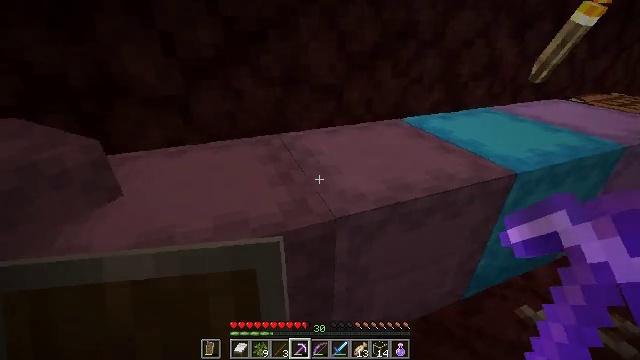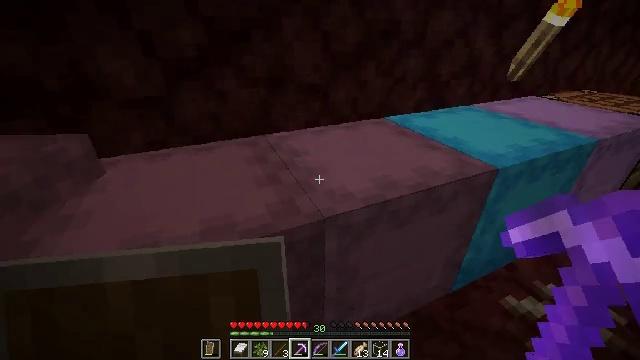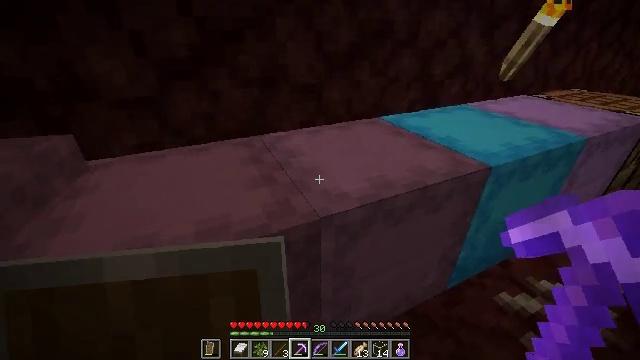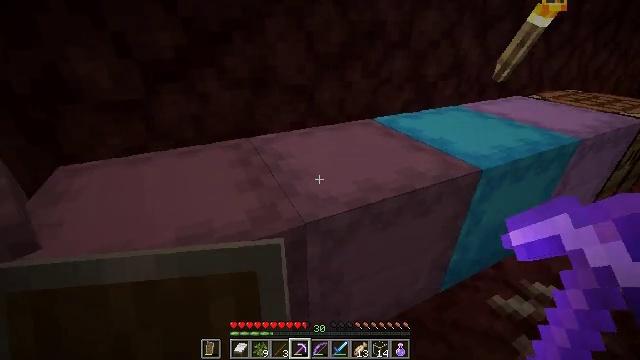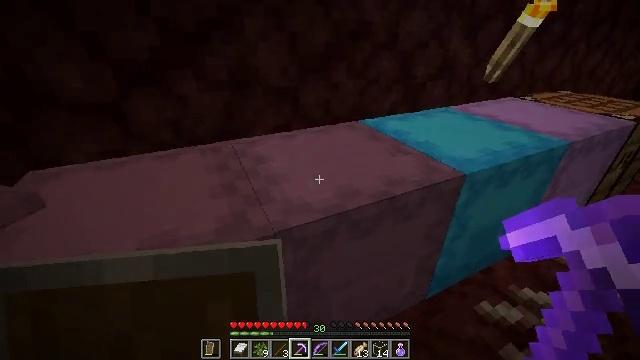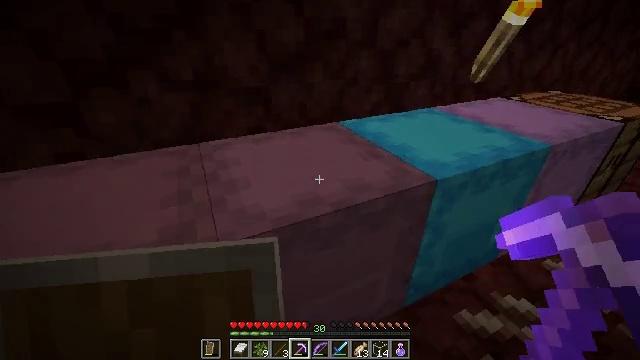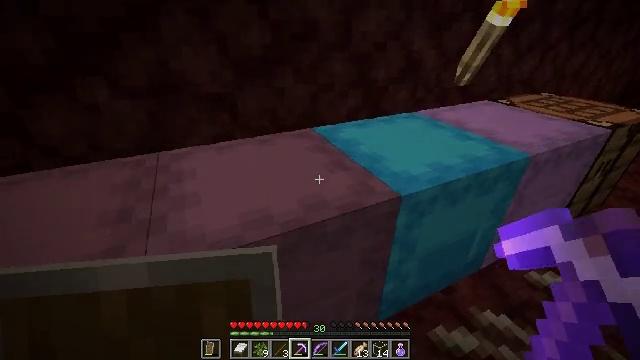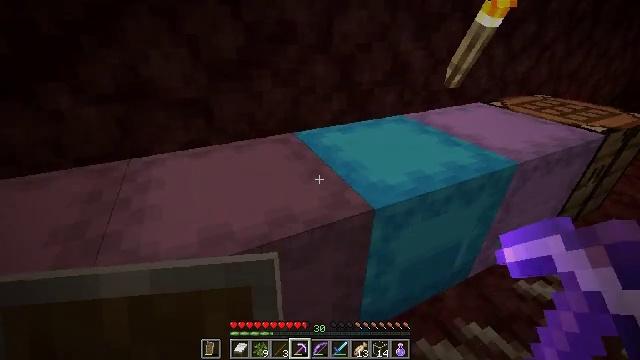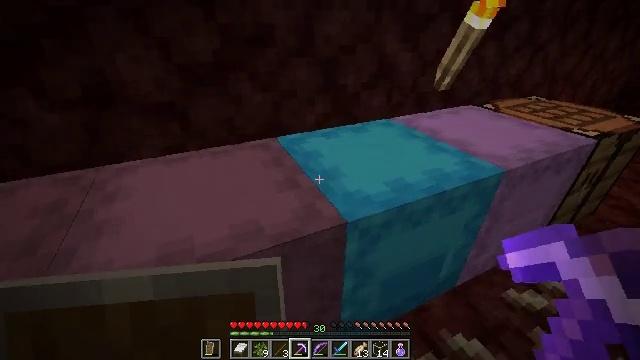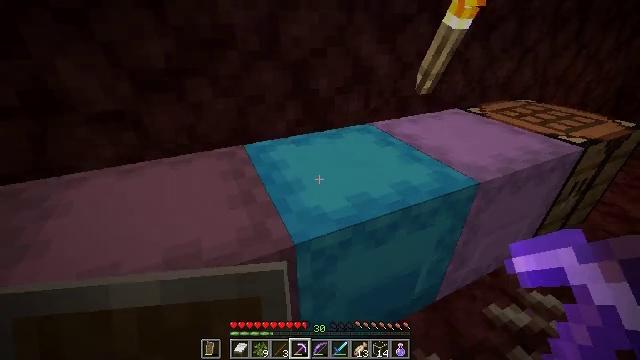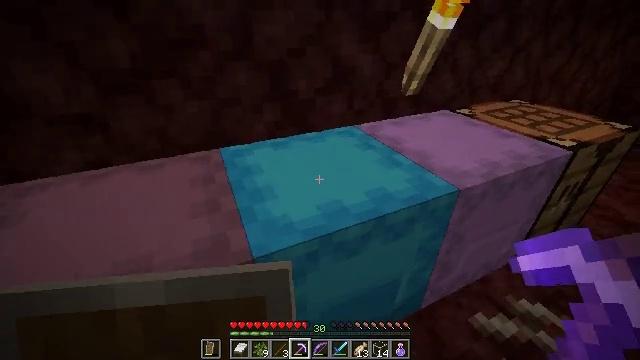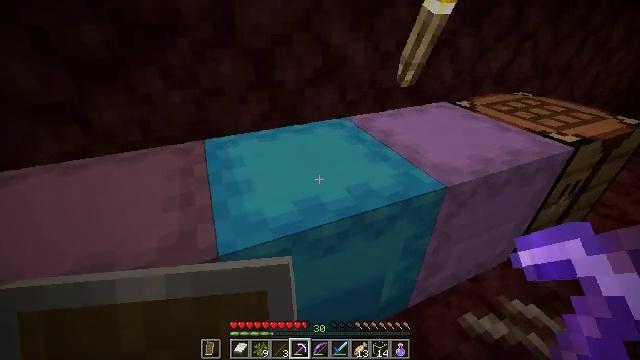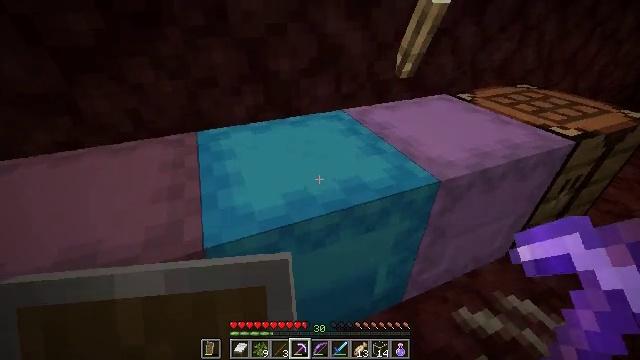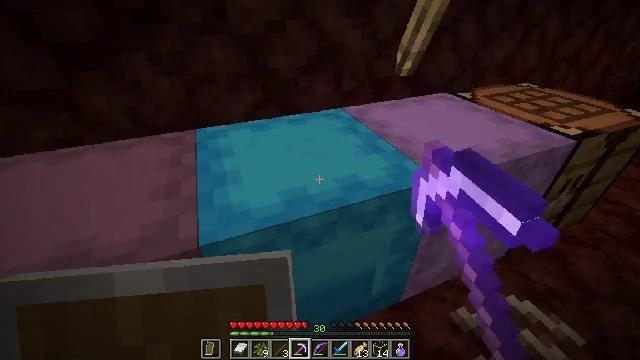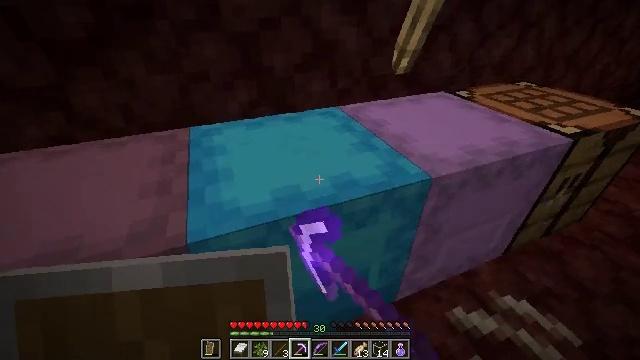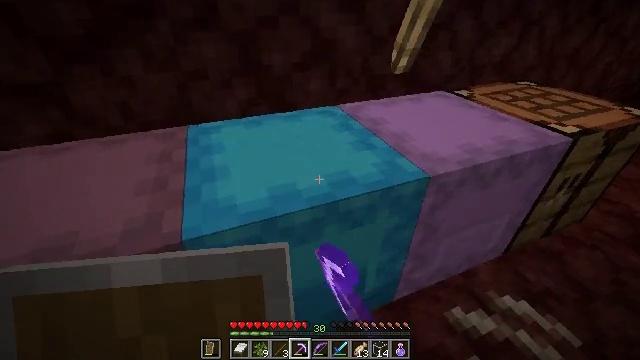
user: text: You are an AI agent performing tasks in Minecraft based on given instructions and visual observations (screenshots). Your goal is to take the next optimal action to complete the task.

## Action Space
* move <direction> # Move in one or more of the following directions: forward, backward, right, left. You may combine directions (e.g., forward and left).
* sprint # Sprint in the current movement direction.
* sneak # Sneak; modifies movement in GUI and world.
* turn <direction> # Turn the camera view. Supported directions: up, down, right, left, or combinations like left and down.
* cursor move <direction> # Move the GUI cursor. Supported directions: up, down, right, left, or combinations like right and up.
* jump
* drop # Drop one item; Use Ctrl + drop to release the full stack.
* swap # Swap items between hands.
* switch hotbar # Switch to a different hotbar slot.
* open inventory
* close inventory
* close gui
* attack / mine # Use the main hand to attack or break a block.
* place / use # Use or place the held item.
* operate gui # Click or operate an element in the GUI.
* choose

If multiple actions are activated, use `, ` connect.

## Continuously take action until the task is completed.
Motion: motion action
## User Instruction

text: Attack the nether bricks to collect them.
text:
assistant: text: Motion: turn right
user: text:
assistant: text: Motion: turn right
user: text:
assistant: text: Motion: move right
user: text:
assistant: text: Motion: move right
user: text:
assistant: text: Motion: move right
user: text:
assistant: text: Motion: move right
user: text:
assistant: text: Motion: move right
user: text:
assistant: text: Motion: move right
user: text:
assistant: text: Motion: move right
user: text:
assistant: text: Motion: move right
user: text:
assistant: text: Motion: turn left and down
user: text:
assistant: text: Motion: turn down, use / place
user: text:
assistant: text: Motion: use / place
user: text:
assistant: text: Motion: use / place
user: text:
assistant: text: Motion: no_op
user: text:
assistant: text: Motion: turn left
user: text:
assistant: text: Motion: cursor move left and up
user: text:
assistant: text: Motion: cursor move right and down
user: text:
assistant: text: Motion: no_op
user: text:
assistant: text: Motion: no_op
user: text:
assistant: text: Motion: no_op
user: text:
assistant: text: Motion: no_op
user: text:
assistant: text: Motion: no_op
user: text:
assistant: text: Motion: no_op
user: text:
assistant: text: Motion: no_op
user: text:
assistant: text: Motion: no_op
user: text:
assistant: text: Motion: close inventory
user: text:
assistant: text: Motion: close inventory
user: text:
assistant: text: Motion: close inventory
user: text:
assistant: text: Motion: turn right